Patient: sex F, age 58
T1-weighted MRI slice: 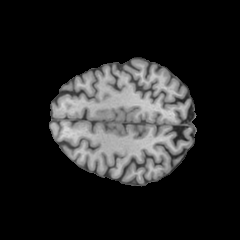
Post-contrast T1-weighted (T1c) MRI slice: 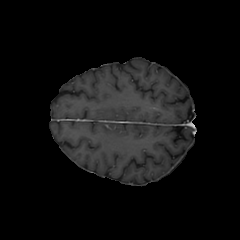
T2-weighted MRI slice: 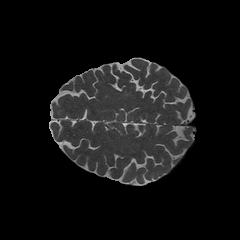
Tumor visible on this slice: no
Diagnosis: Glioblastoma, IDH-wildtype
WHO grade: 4